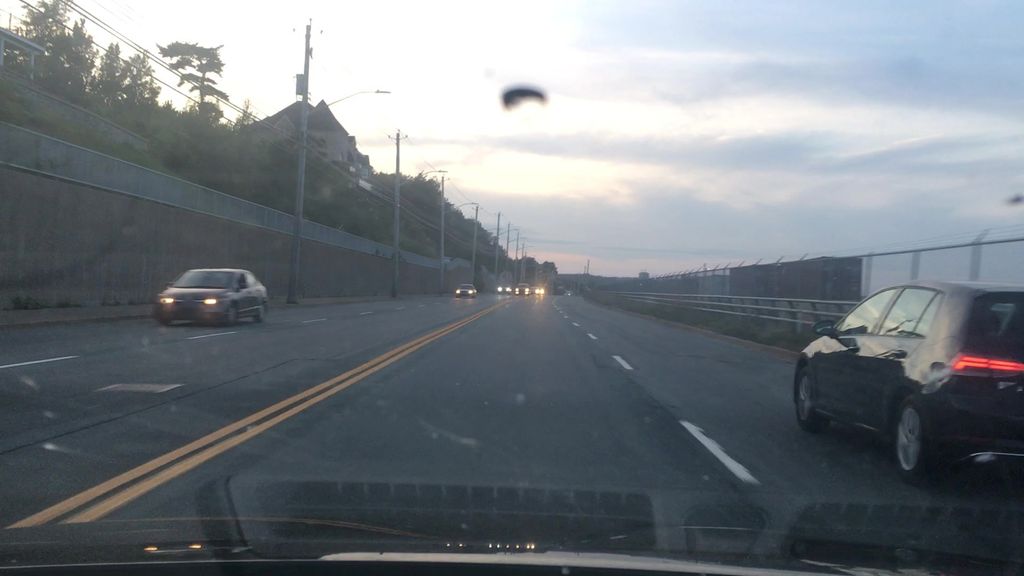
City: halifax